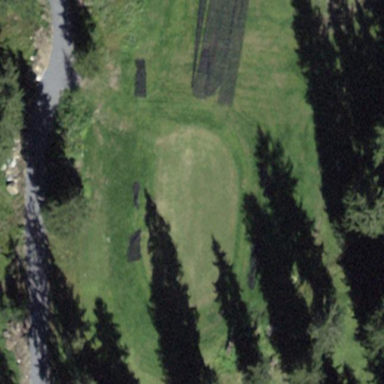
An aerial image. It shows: Green golf area with grass land use.